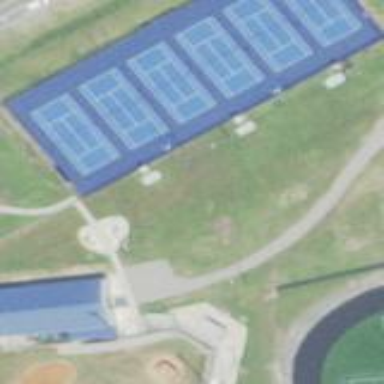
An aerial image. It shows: Tennis court in leisure pitch.